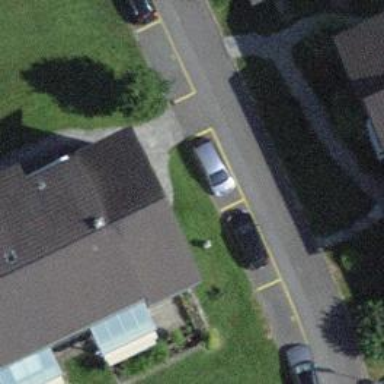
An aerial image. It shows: Parking lane area.